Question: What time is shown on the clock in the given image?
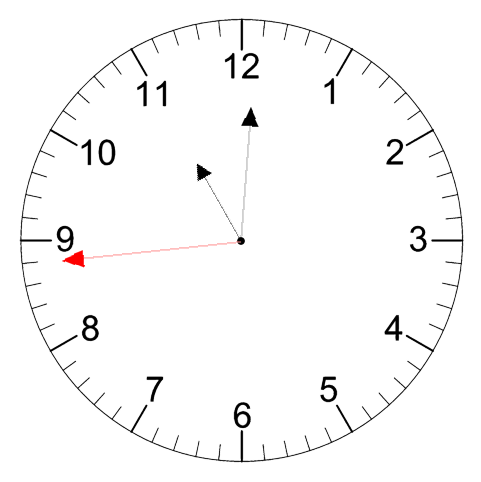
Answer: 11:00:44